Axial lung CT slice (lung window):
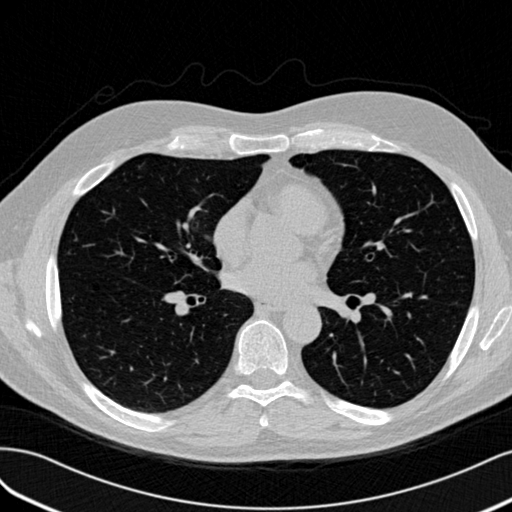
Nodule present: no